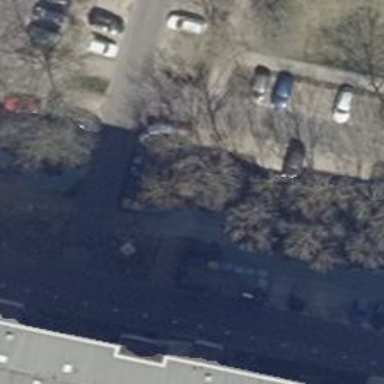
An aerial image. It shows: Sidewalk.